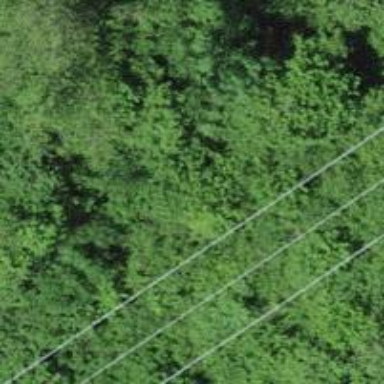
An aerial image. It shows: Power line in the image.